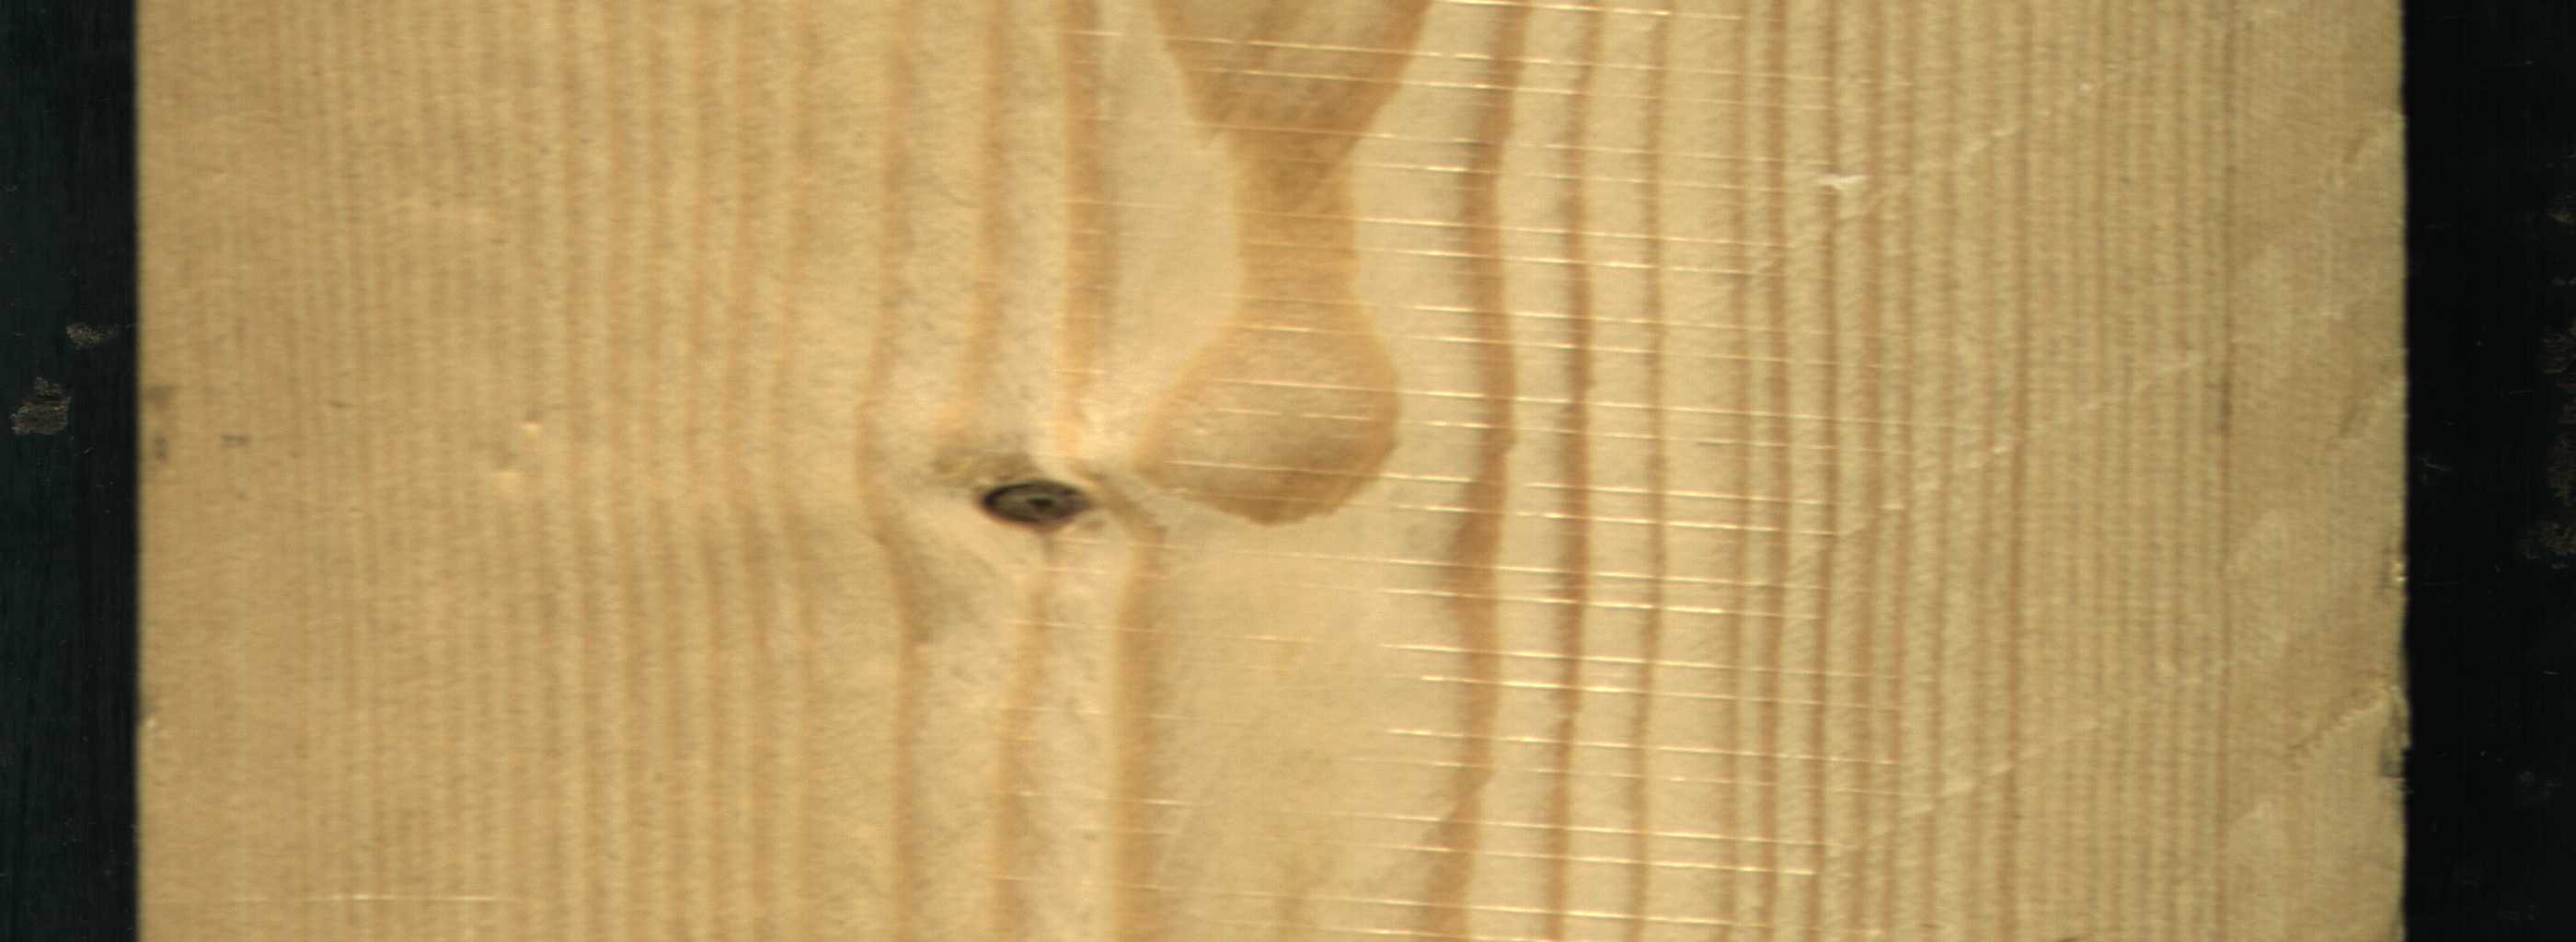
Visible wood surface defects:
Dead_Knot